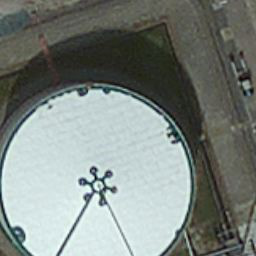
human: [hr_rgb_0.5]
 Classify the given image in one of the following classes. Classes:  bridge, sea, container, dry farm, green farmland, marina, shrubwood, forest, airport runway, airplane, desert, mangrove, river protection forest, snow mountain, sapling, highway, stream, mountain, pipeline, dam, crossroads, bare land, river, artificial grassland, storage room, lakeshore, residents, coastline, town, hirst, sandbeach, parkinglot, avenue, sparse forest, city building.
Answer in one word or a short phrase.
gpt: storage room